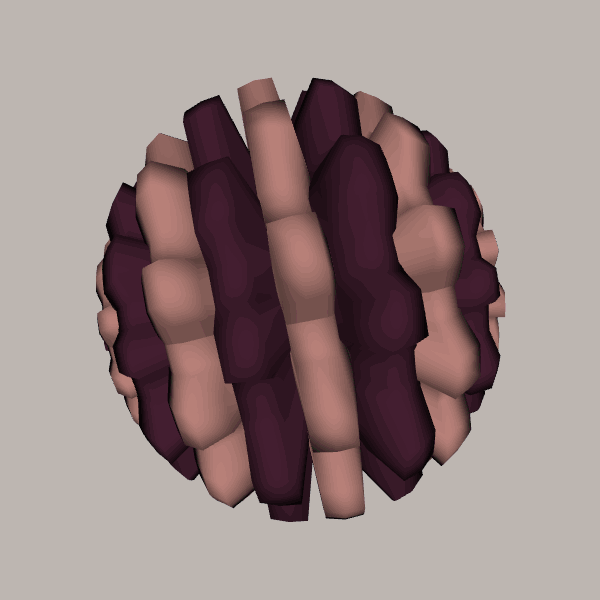
Background: light